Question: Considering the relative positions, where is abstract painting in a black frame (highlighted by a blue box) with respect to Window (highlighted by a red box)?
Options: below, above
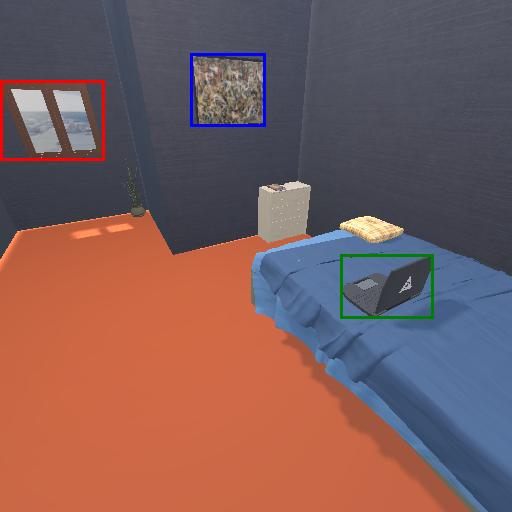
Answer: below